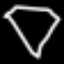
Label: diamond